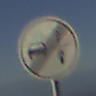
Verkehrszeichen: EndeVerbotUeberholenEinspurigeFahrzeuge
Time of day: SunriseSunset
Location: Outdoor (Nature)
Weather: PartlyCloudy
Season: NotSpecified
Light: Natural